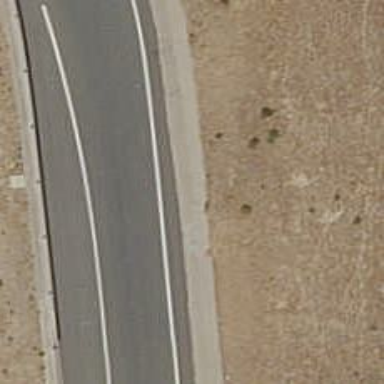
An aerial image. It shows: Motorway link.